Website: macys
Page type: account-selection
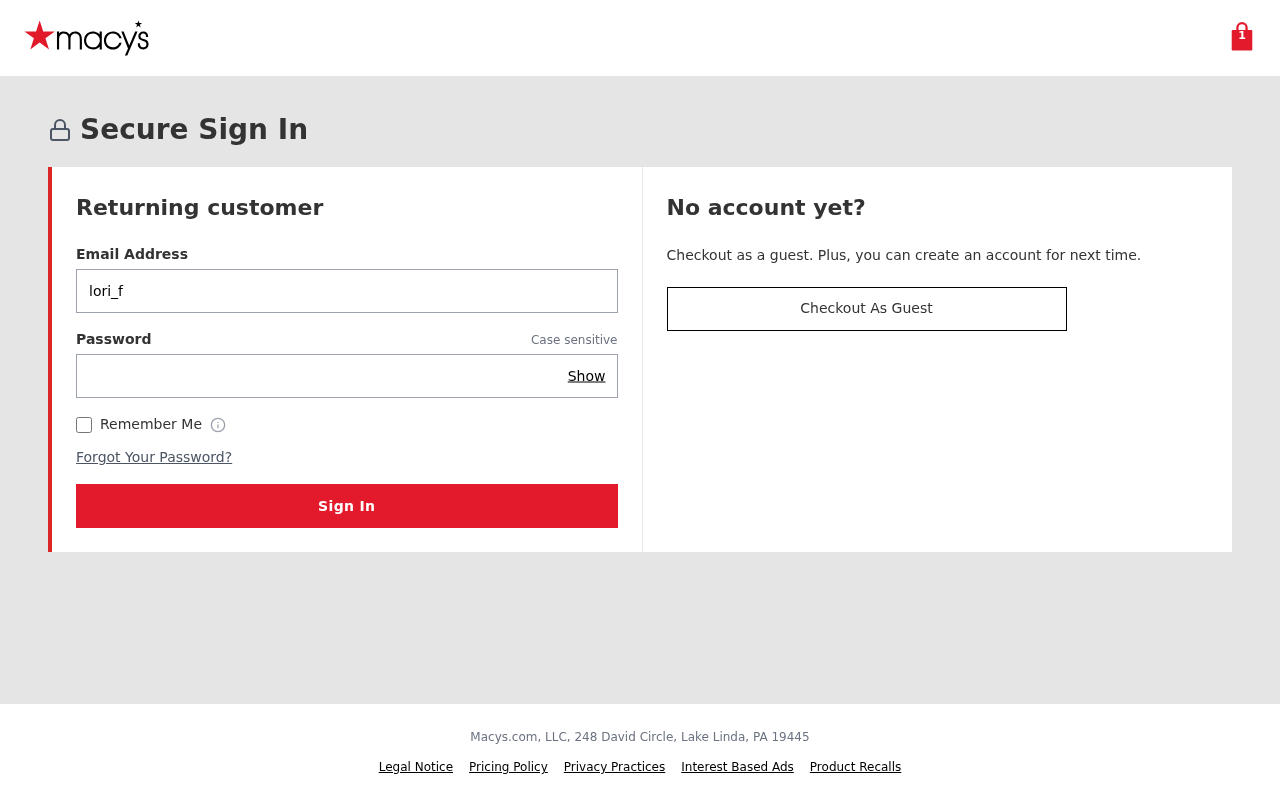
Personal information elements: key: PII_EMAIL
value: lori_francis@yahoo.com
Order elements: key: ORDER_NUM_ITEMS
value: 1